Question: As the title says, I'm having a problem with objects overlapping. I want them to be able to overlap because I need object X to be on top of object Y to get a point and if I remove object X from being on top of Y, I remove the said point. My problem then is, if object Y is created before object X, once I place object X on top of Y, I can no longer move it and it always outputs to the console, Object Y. I was wondering if there would be an easier way to fix this.
I try moving forward but the Box doesn't budge:
[
This is the code that I'm using to generate the level Data
'''
private List<ImageTile> createLevel(){
ArrayList<Movable> aux1 = new ArrayList<>();
ArrayList<Immovable> aux2 = new ArrayList<>();
try {
Scanner sc = new Scanner(new File ("levels/level" + levelID + ".txt"));
String line = "";
while(sc.hasNextLine()) {
for (int y = 0; y < HEIGHT; y++) {
line = sc.nextLine();
for(int x = 0; x < WIDTH ; x++) {
levelObjects.add(new floor(new Point2D(x,y), "Floor", 0));//adding the floor before anything else
char letter = line.charAt(x); // checking the character in the X coordinate
if (letter == 'E') { // in case, there's a E, that's the starting position of the player
player = new Forklift(new Point2D(x,y), "Forklift_U", 2);
levelObjects.add(player);
objects.add(player);
} else if(letter != ' ') {
AbstractObject obj = ObjectCreation.readChar(letter, x, y); // going to look for the object in Factory to be put in the X and Y position
if(obj instanceof Immovable) {
aux2.add((Immovable) obj);
}else if(obj instanceof Movable) {
aux1.add((Movable) obj);
}
// comp.comprator(obj, obj);
objects.add(obj);
levelObjects.add(obj);//implementing said object into the Level
}
}
}
}
sc.close(); //Closing Scanner
} catch (FileNotFoundException e) {
System.out.println("No levels found!");
}
still = aux2;
moving = aux1;
return levelObjects;
}
'''
Then I'm checking with the general move function if the box( or any object part of the instance Movable) can move to the next position
'''
public void move(Direction direction) {
Vector2D pos = direction.asVector(); // Transforming the direction in a vector right off the bat.
Point2D currentPosition = getPosition(); // getting the current position of either player or object.
Point2D nextPosition = currentPosition.plus(pos); // the next position as to which the player or the object intend to go to.
if(isTransposable(nextPosition)) { // calls the function to see if the object is able to move to the next position, this prevents the boxes from pushing up into the walls and from into each other {
setPosition(nextPosition); //if it can, then the object will go to the next position
}
}
'''
And this is to check whether or not the object can advance to the next position;
'''
public boolean isTransposable(Point2D pos) { // is the object able to move to the next position
for(AbstractObject obj1 : Game.getInstance().getObjects()) { // for-each to get all the objects, with the exception of the floor, from the game.
if((obj1.isBlockable() && obj1.getPosition().equals(pos))){ // if the object is able to block and if it's position is the same as the nextPosition.
return false;
}
}
return true; // otherwise it's able to be walked on.
}
'''
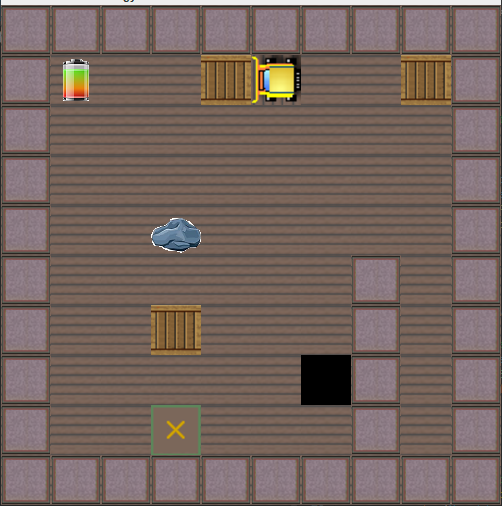
Answer: It was a simple case of having two lists and one having priority over the other.
In the picture, you can the box is on top of the target, but as soon as that happened, the engine would read the tile that came first, in this case being the Target one. Since that one is immovable it meant that it could not be pushed/moved by any means. Regardless if you had anything on top of it that could.
A way I used to fix it, was to simply check if the object was of class movable
'''
public boolean isMovable(Point2D pos) {
for(AbstractObject obj1 : Game.getInstance().getObjects()) {
if((obj1.isMovable() && instanceof Movable)){
return true;
}
}
return false;
}
'''